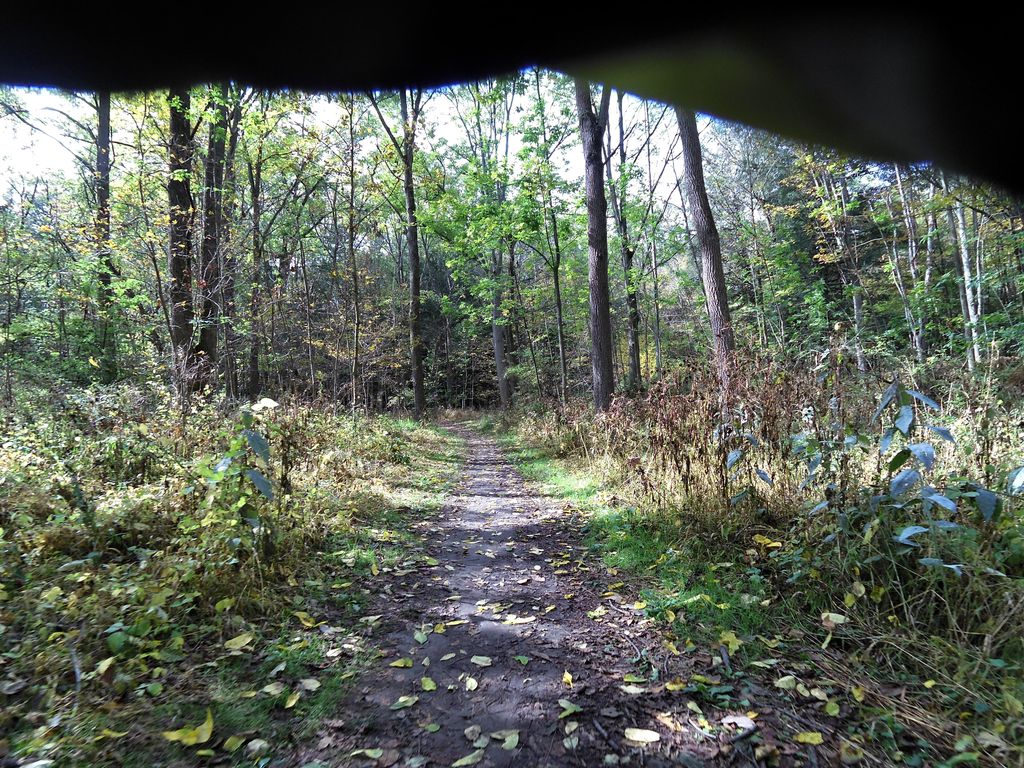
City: hamilton